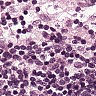
Metastatic tissue present: no